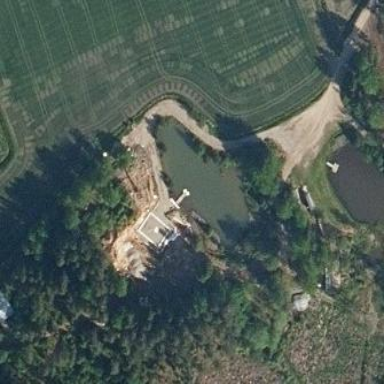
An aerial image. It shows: Peaceful pond surrounded by nature.